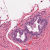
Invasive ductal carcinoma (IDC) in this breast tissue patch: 1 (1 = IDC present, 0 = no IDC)